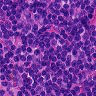
Metastatic tissue present: no